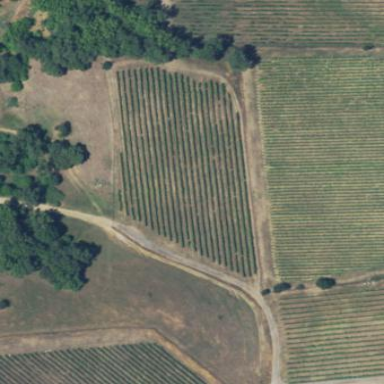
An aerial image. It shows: Vineyard growing grapes.